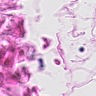
Metastatic tissue present: no